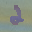
Label: 2